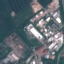
Label: Industrial